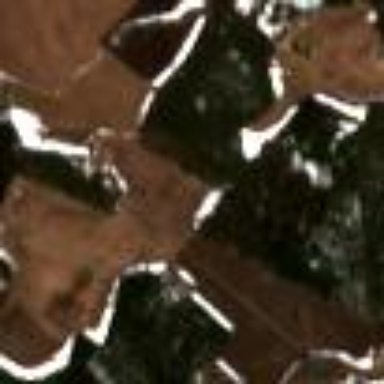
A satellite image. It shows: Picturesque farmland scene.